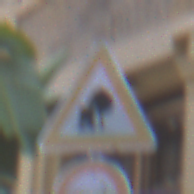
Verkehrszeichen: UnzureichendesLichtraumprofil
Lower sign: VerbotUeberholenEinspurigeFahrzeuge
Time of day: MorningAfternoon
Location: Outdoor (Urban)
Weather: PartlyCloudy
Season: NotSpecified
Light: Natural